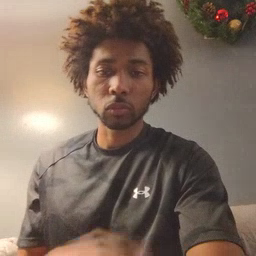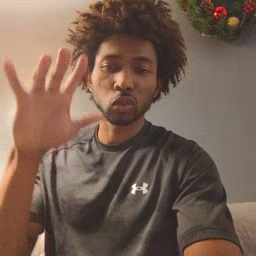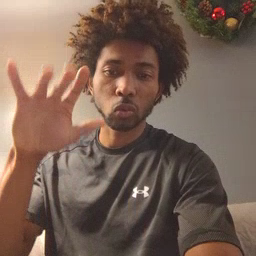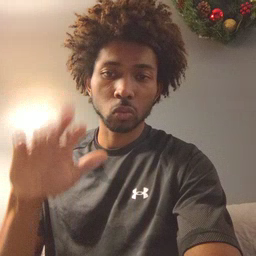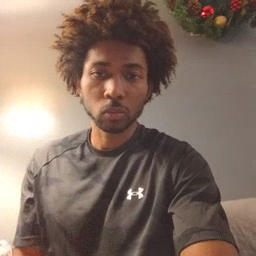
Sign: snow